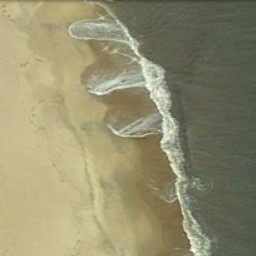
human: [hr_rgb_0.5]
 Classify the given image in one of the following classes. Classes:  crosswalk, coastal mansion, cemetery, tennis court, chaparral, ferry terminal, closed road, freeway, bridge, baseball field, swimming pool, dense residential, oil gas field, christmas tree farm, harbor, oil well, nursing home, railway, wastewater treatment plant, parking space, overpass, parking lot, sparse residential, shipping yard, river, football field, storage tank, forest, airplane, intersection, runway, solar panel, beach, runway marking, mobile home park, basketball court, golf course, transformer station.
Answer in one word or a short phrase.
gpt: beach